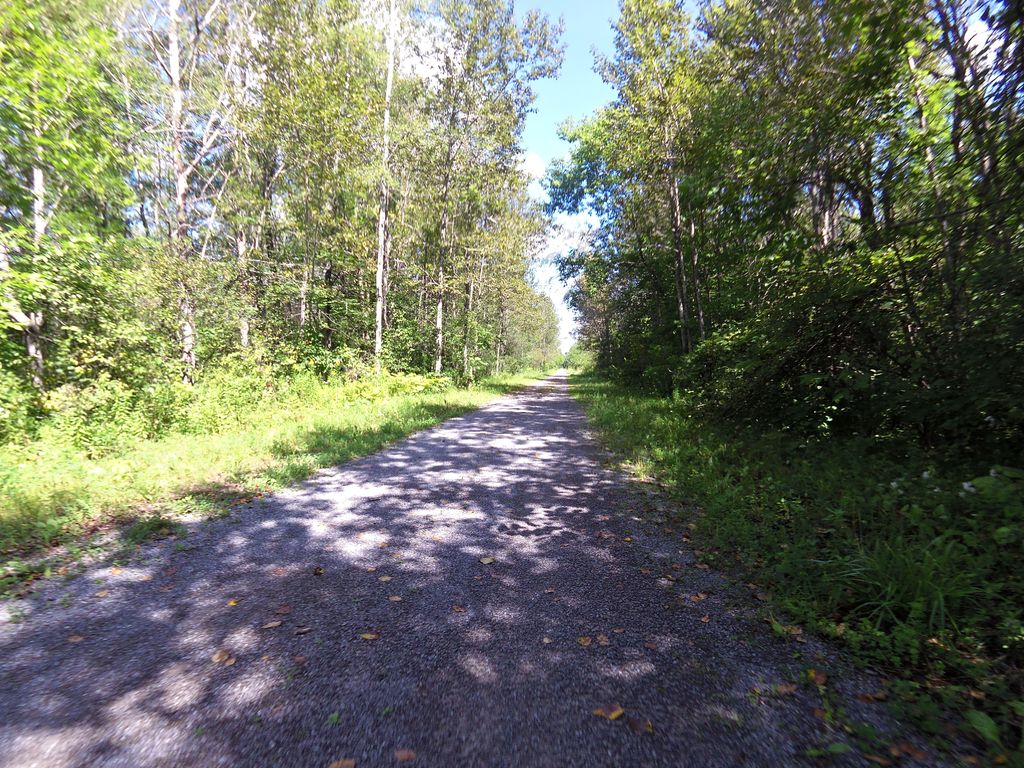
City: ottawa-gatineau